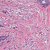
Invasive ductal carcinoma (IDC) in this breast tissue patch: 1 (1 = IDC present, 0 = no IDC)